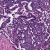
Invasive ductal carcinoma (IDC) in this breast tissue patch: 1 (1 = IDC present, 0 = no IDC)